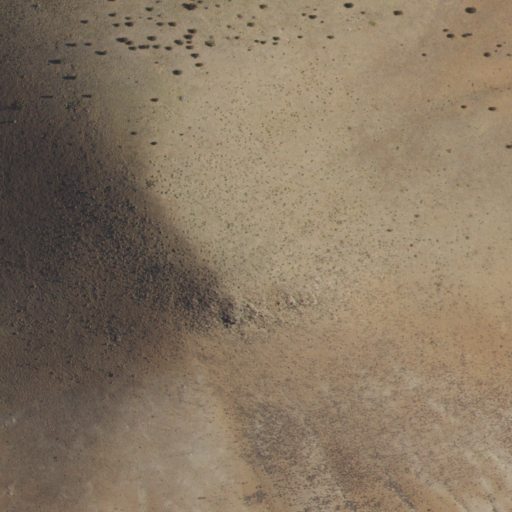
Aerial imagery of mountain in New Mexico named Monument Hill containing shrub and grassland